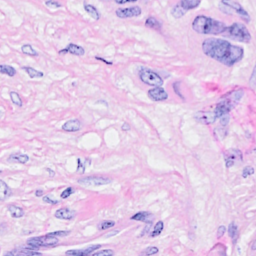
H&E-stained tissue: Breast